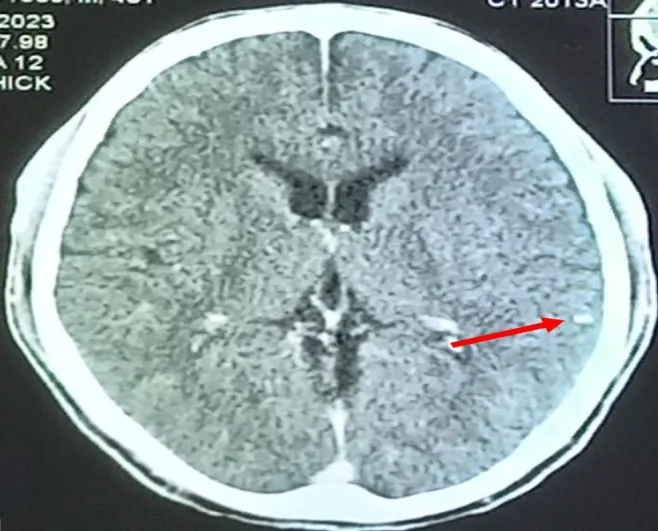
Contrast enhanced axial computed tomography (CT) scan image of the brain showing a calcified nodule in the left parietal region.
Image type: radiology (ct)